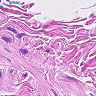
Metastatic tissue present: no